Question: For a user profile I'm trying to create a circular image plus a horizontal bar with the same height as the image. Also, it should be responsive. It should look as in the image below. In the black bar there will be text.

So far I have the code below but this already goes wrong in that the black bar is below the circle and not next to it. But also I don't know how to make the black bar start exactly in the middle of the image, to have the image on top, and to have text in the black bar start sufficiently to the right (while being responsive to screen size).
'''
<div class="col-md-12 profile-topbar">
<div class="round">
<img src=<%= image_path('profile.gif') %>>
</div>
<div class="text-bar">
...
</div>
</div>
'''
In my CSS file:
'''
.round {
margin: 2em;
border-radius: 50%;
overflow: hidden;
width: 150px;
height: 150px;
-webkit-border-radius: 50%;
-moz-border-radius: 50%;
box-shadow: 0 0 8px rgba(0, 0, 0, .8);
-webkit-box-shadow: 0 0 8px rgba(0, 0, 0, .8);
-moz-box-shadow: 0 0 8px rgba(0, 0, 0, .8);
}
.round img {
display: block;
width: 100%;
height: 100%;
}
.text-bar {
display: inline-block;
background: #FFF;
left: 222px; //Problem: not responsive. This block should start exactly halfway from the image.
width: 100%;
}
.text-bar p {
left: 250 px;
}
'''
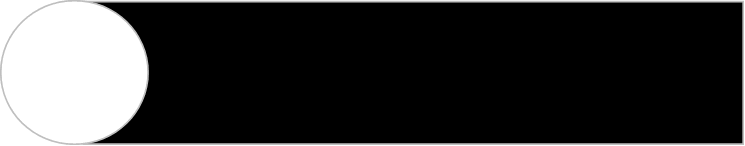
Answer: you could use 'figure' and 'figcaption' to structure your html.
'Inline-block', 'vertical-align' and 'margin' to set image aside text
'''
figure {
margin-left:50px;/* half image width */
background:black;
box-shadow:0 0 1px;
border-radius:3px;
}
img {
border-radius:100%;
position:relative;/* brings it at front, can trigger z-index too */
box-shadow:-1px 0 1px, 1px 0 1px white ;/* whatever U like */
vertical-align:middle;
right:50px;/* move visually from real position */
margin-right:-40px;/* pull or push text aside */
}
figcaption {
display:inline-block;
vertical-align:middle;
color:white;
}
p {
margin:0;
}
'''
'''
<figure>
<img src="http://lorempixel.com/100/100/people/9" />
<figcaption>
<p>some text here 10px away from image</p>
<p>and more</p>
</figcaption>
</figure>
'''